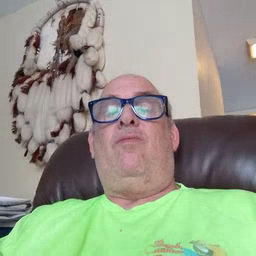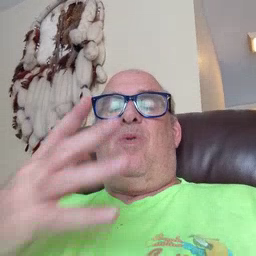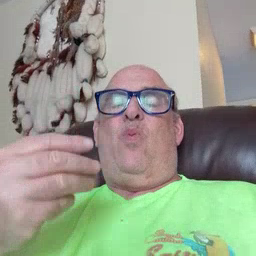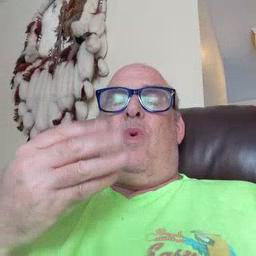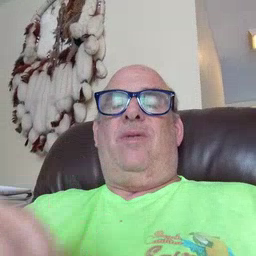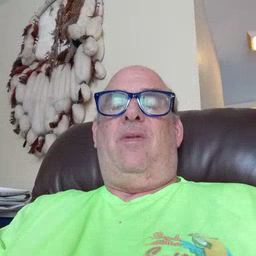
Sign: wet